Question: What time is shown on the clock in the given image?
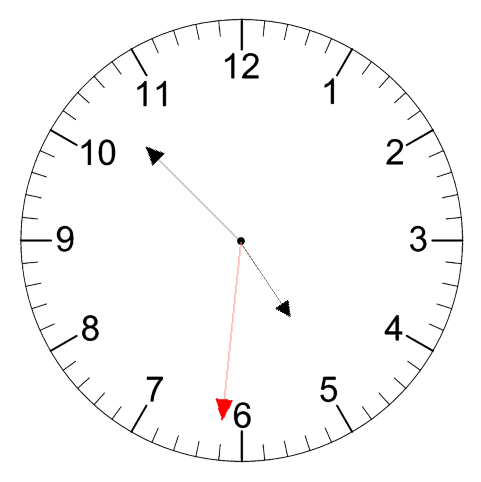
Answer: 04:52:31